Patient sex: M
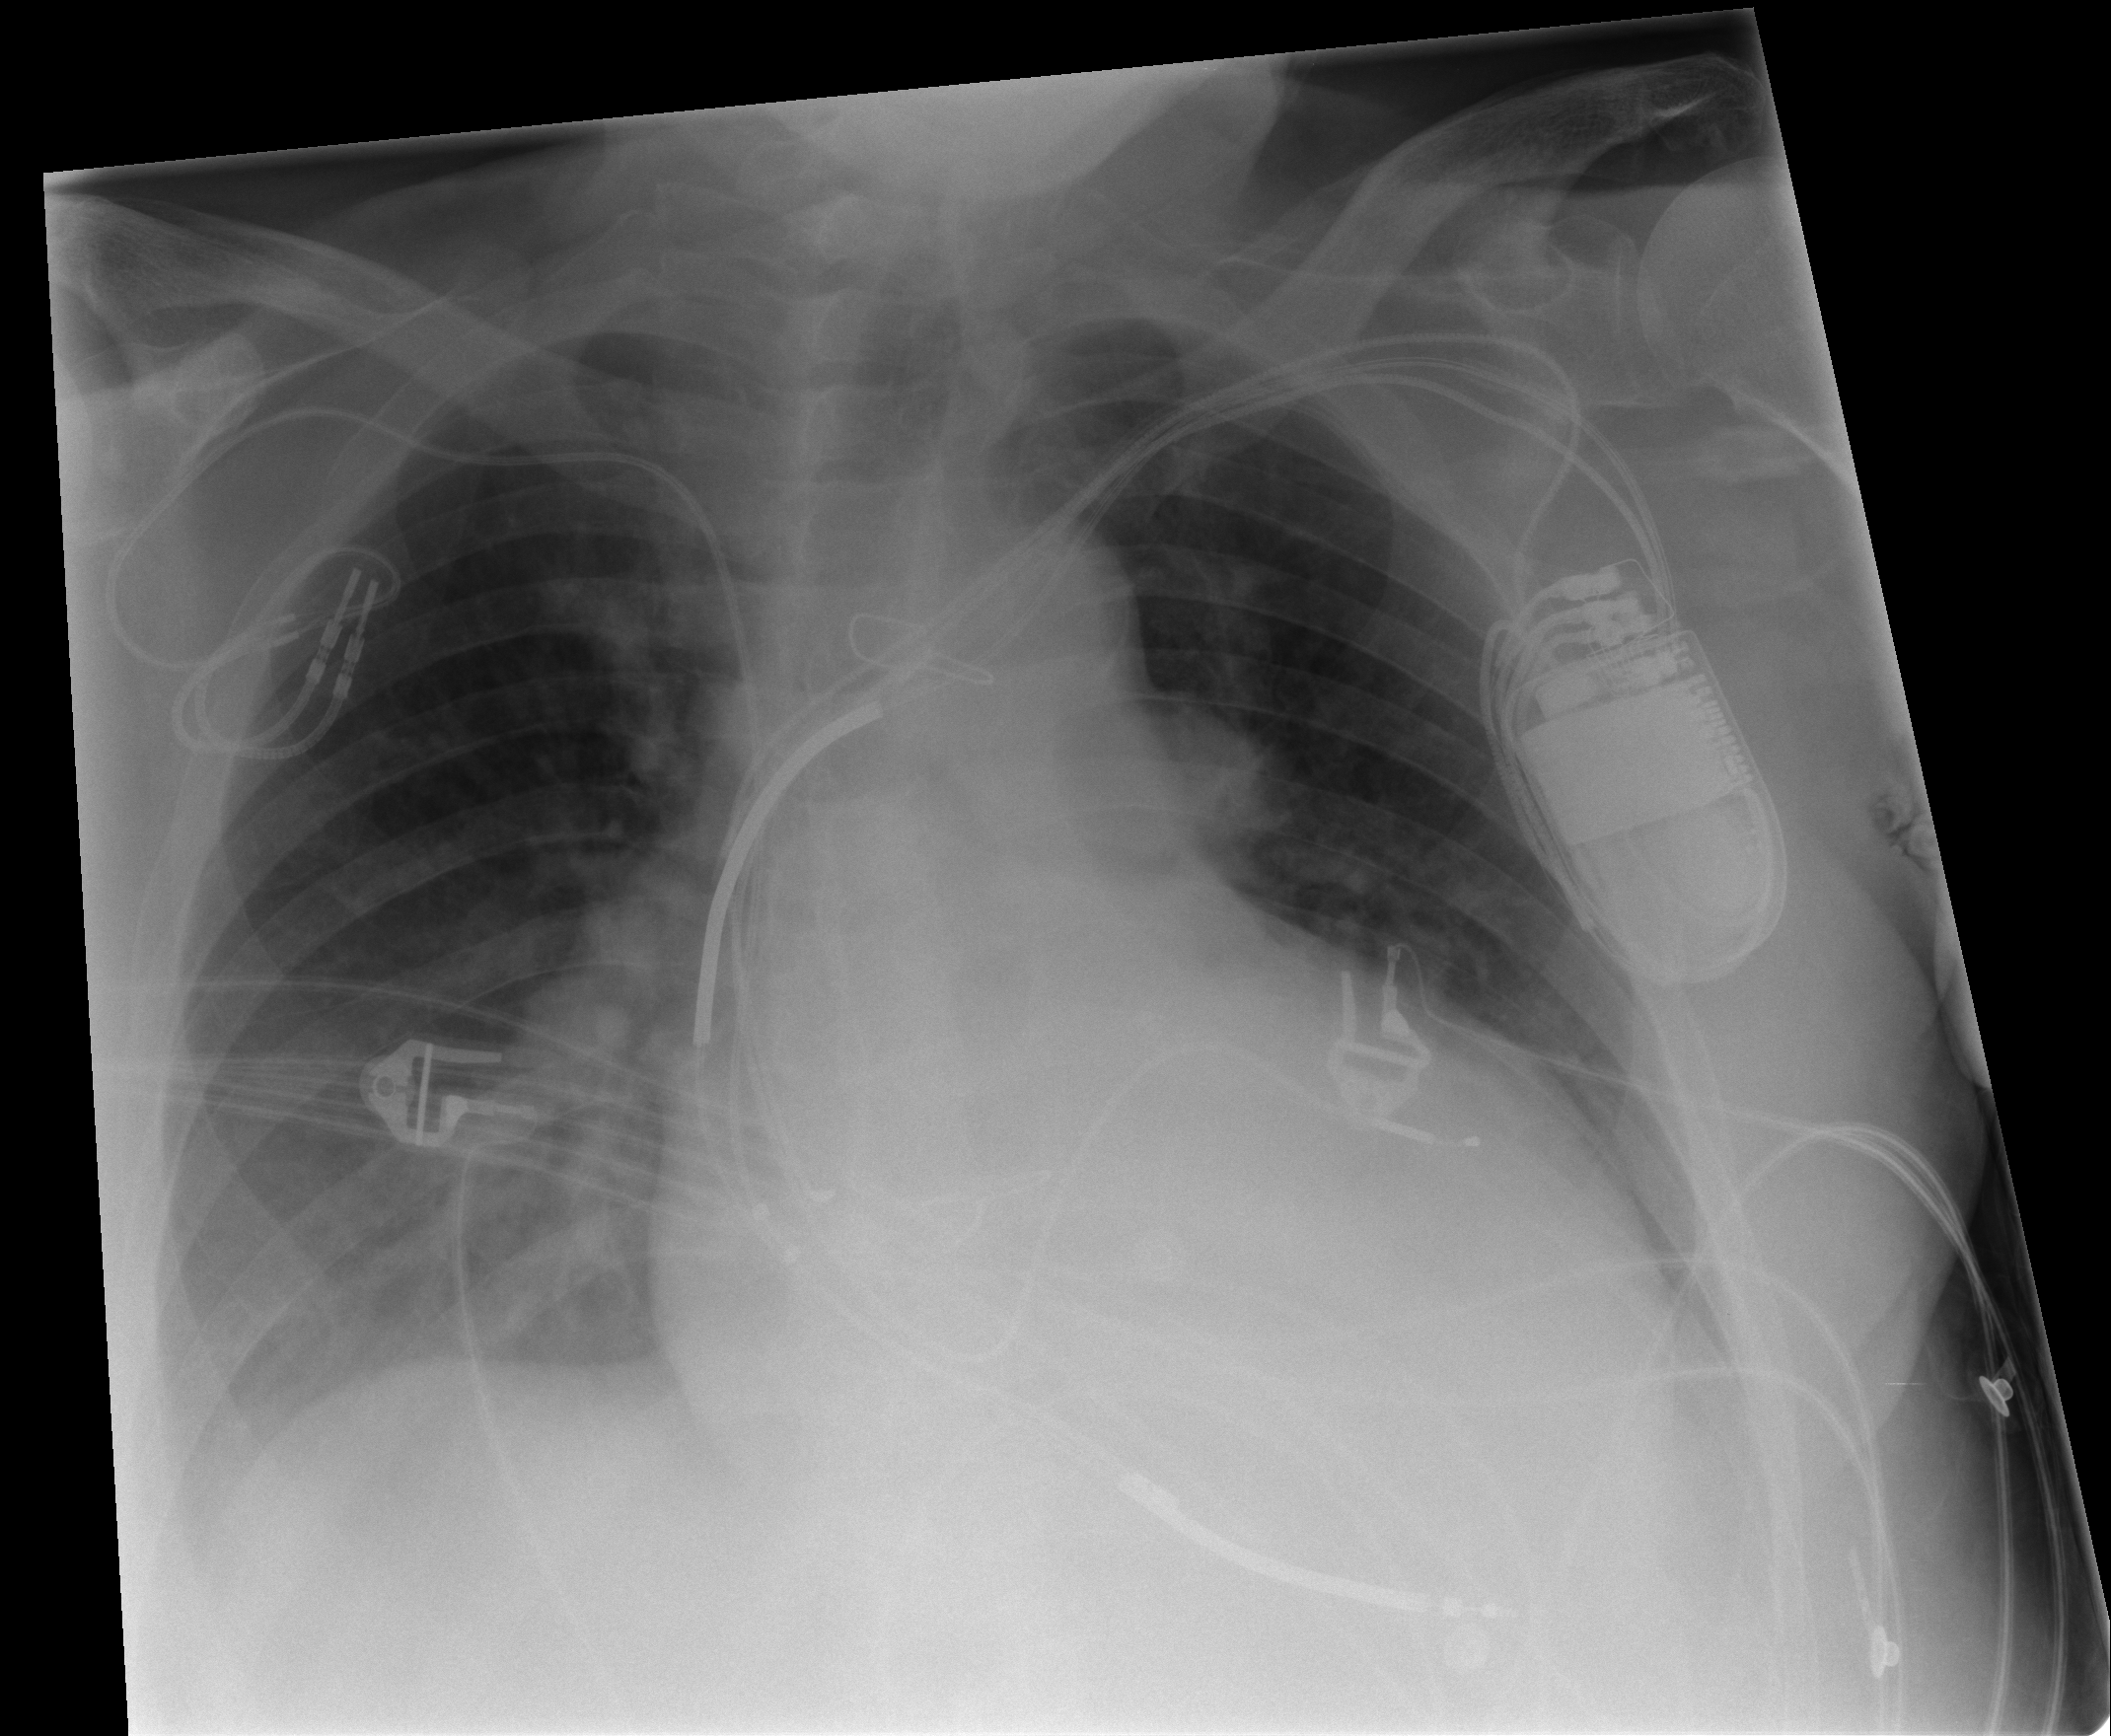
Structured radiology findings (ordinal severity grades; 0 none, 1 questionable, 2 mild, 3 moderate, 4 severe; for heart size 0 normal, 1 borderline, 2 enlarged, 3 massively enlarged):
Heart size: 2
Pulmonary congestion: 2
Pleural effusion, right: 2
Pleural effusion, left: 1
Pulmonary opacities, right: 0
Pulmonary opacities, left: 0
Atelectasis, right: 2
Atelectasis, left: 2